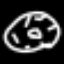
Label: donut